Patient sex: F
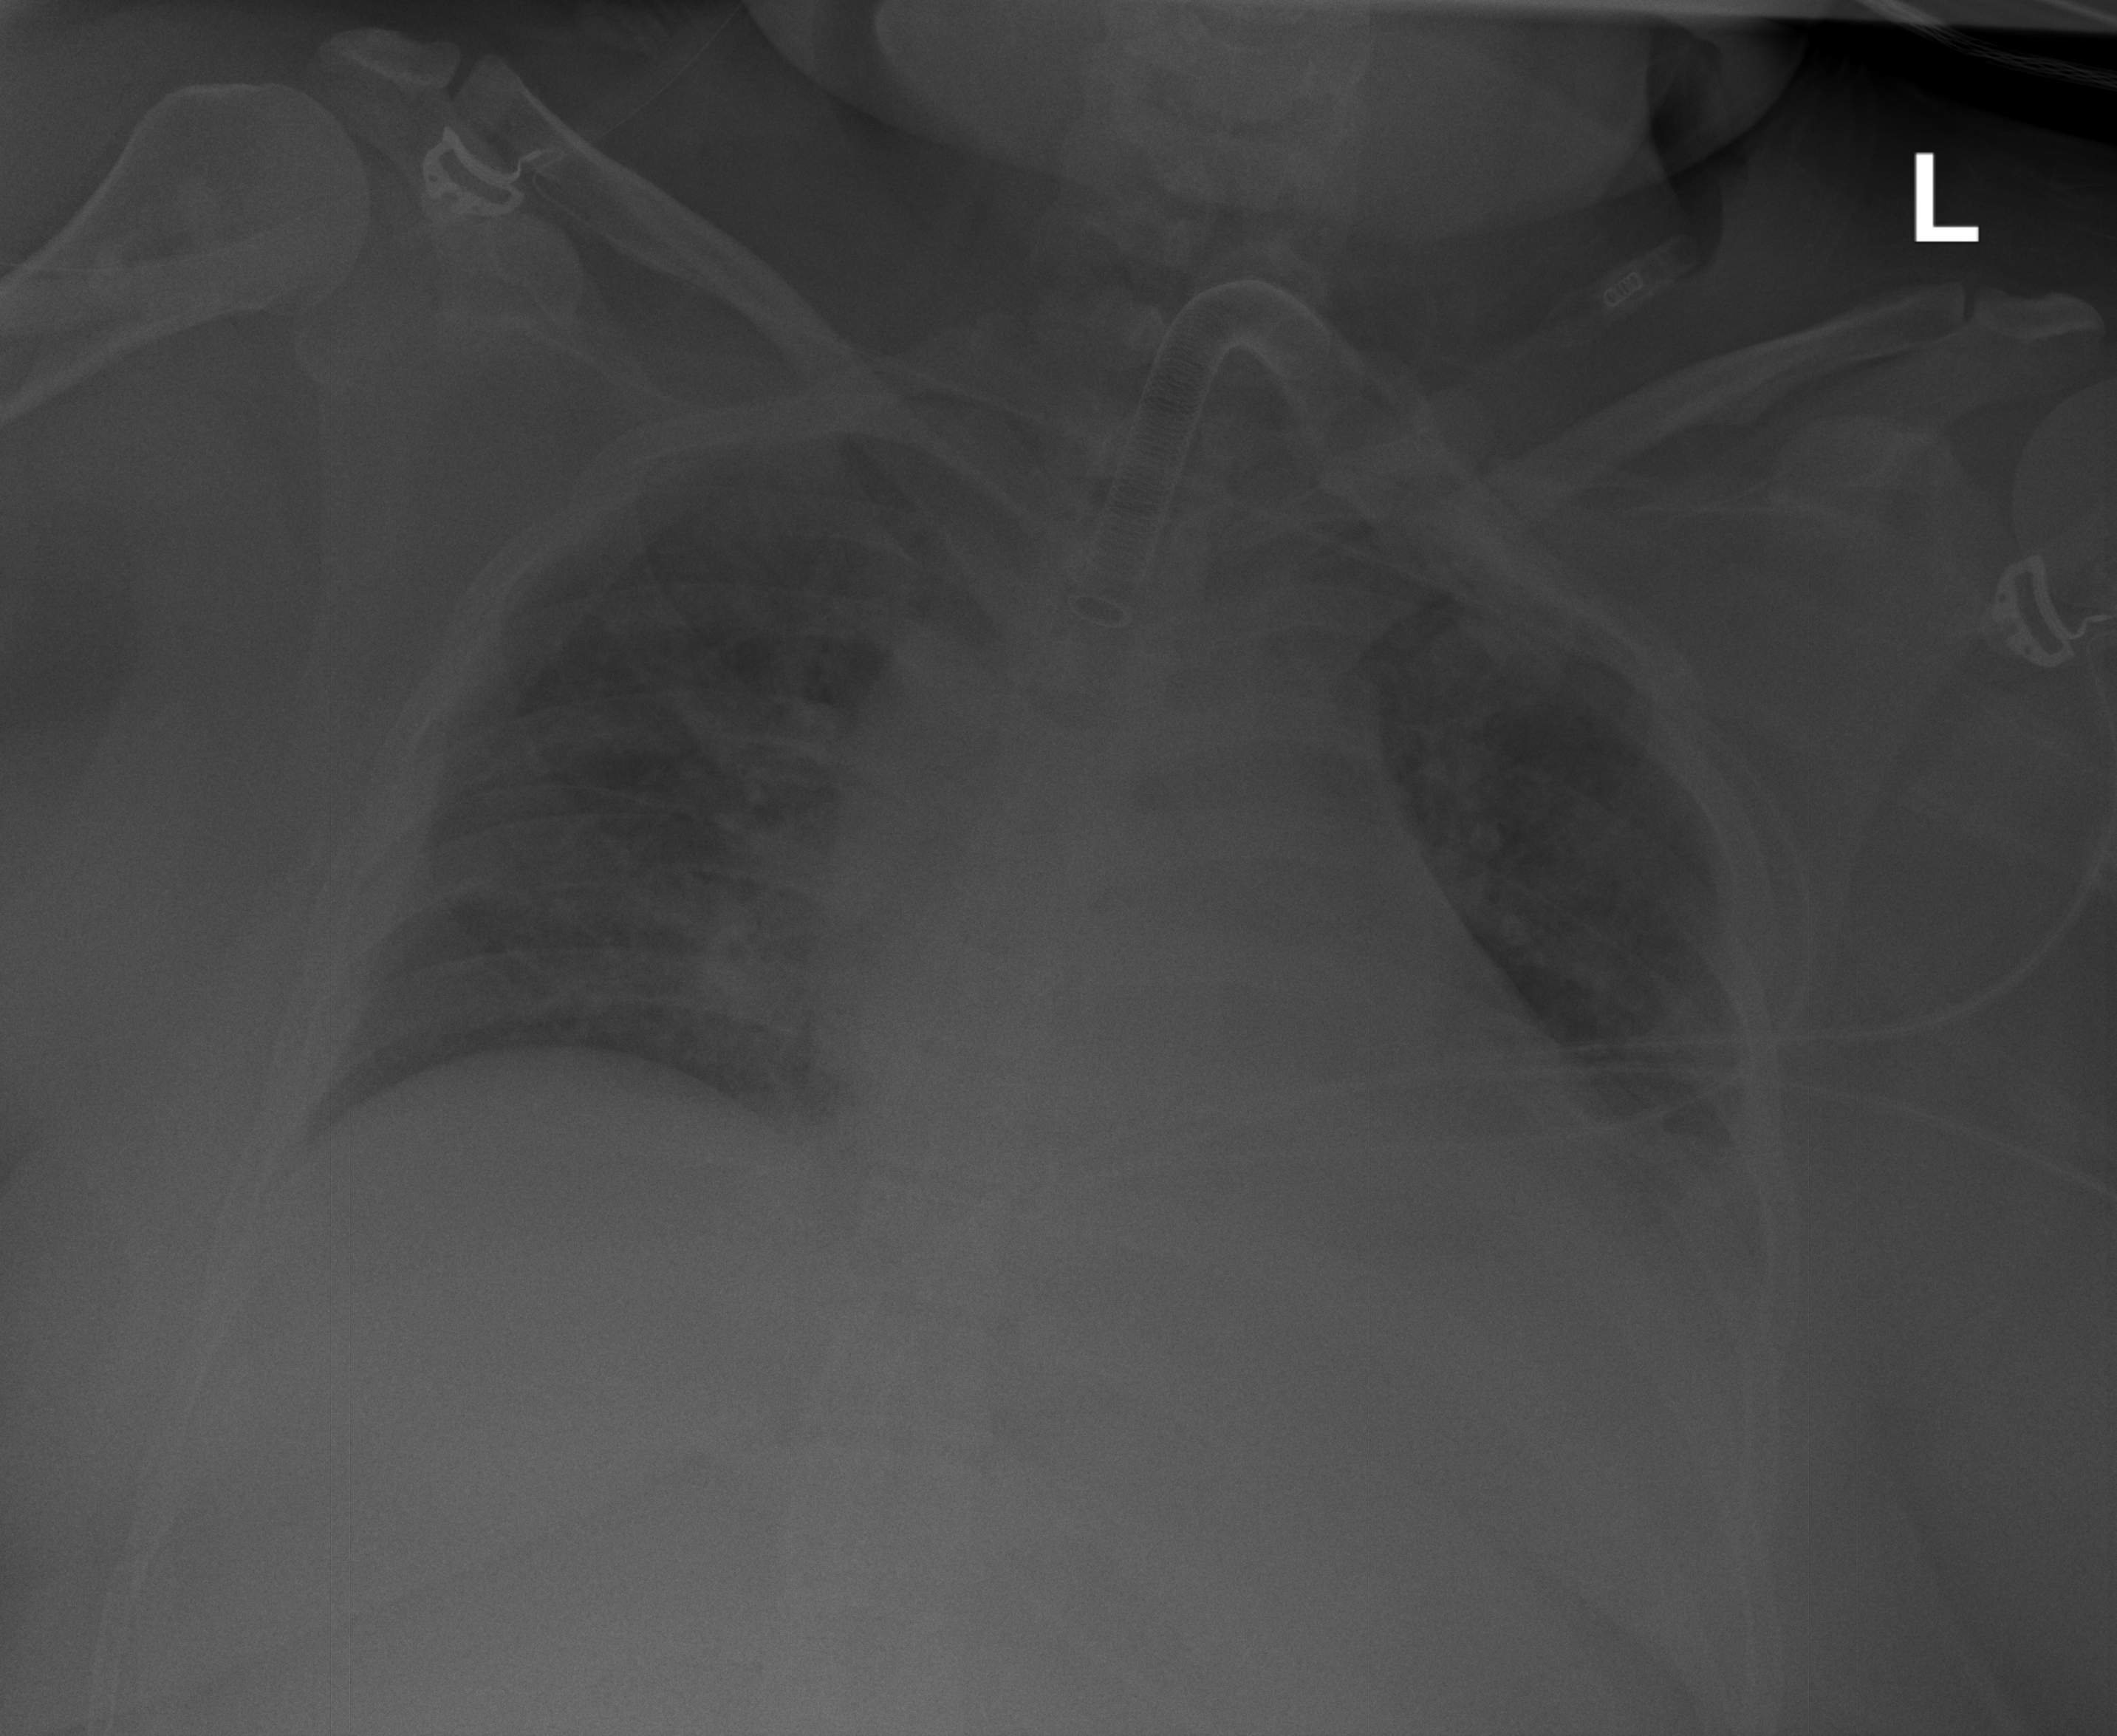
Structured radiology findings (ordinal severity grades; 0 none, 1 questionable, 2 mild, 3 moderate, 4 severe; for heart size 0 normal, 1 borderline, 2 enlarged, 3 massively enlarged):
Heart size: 2
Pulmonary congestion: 2
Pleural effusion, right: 0
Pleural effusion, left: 2
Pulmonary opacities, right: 2
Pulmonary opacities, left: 2
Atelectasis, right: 0
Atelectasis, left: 2